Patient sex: M
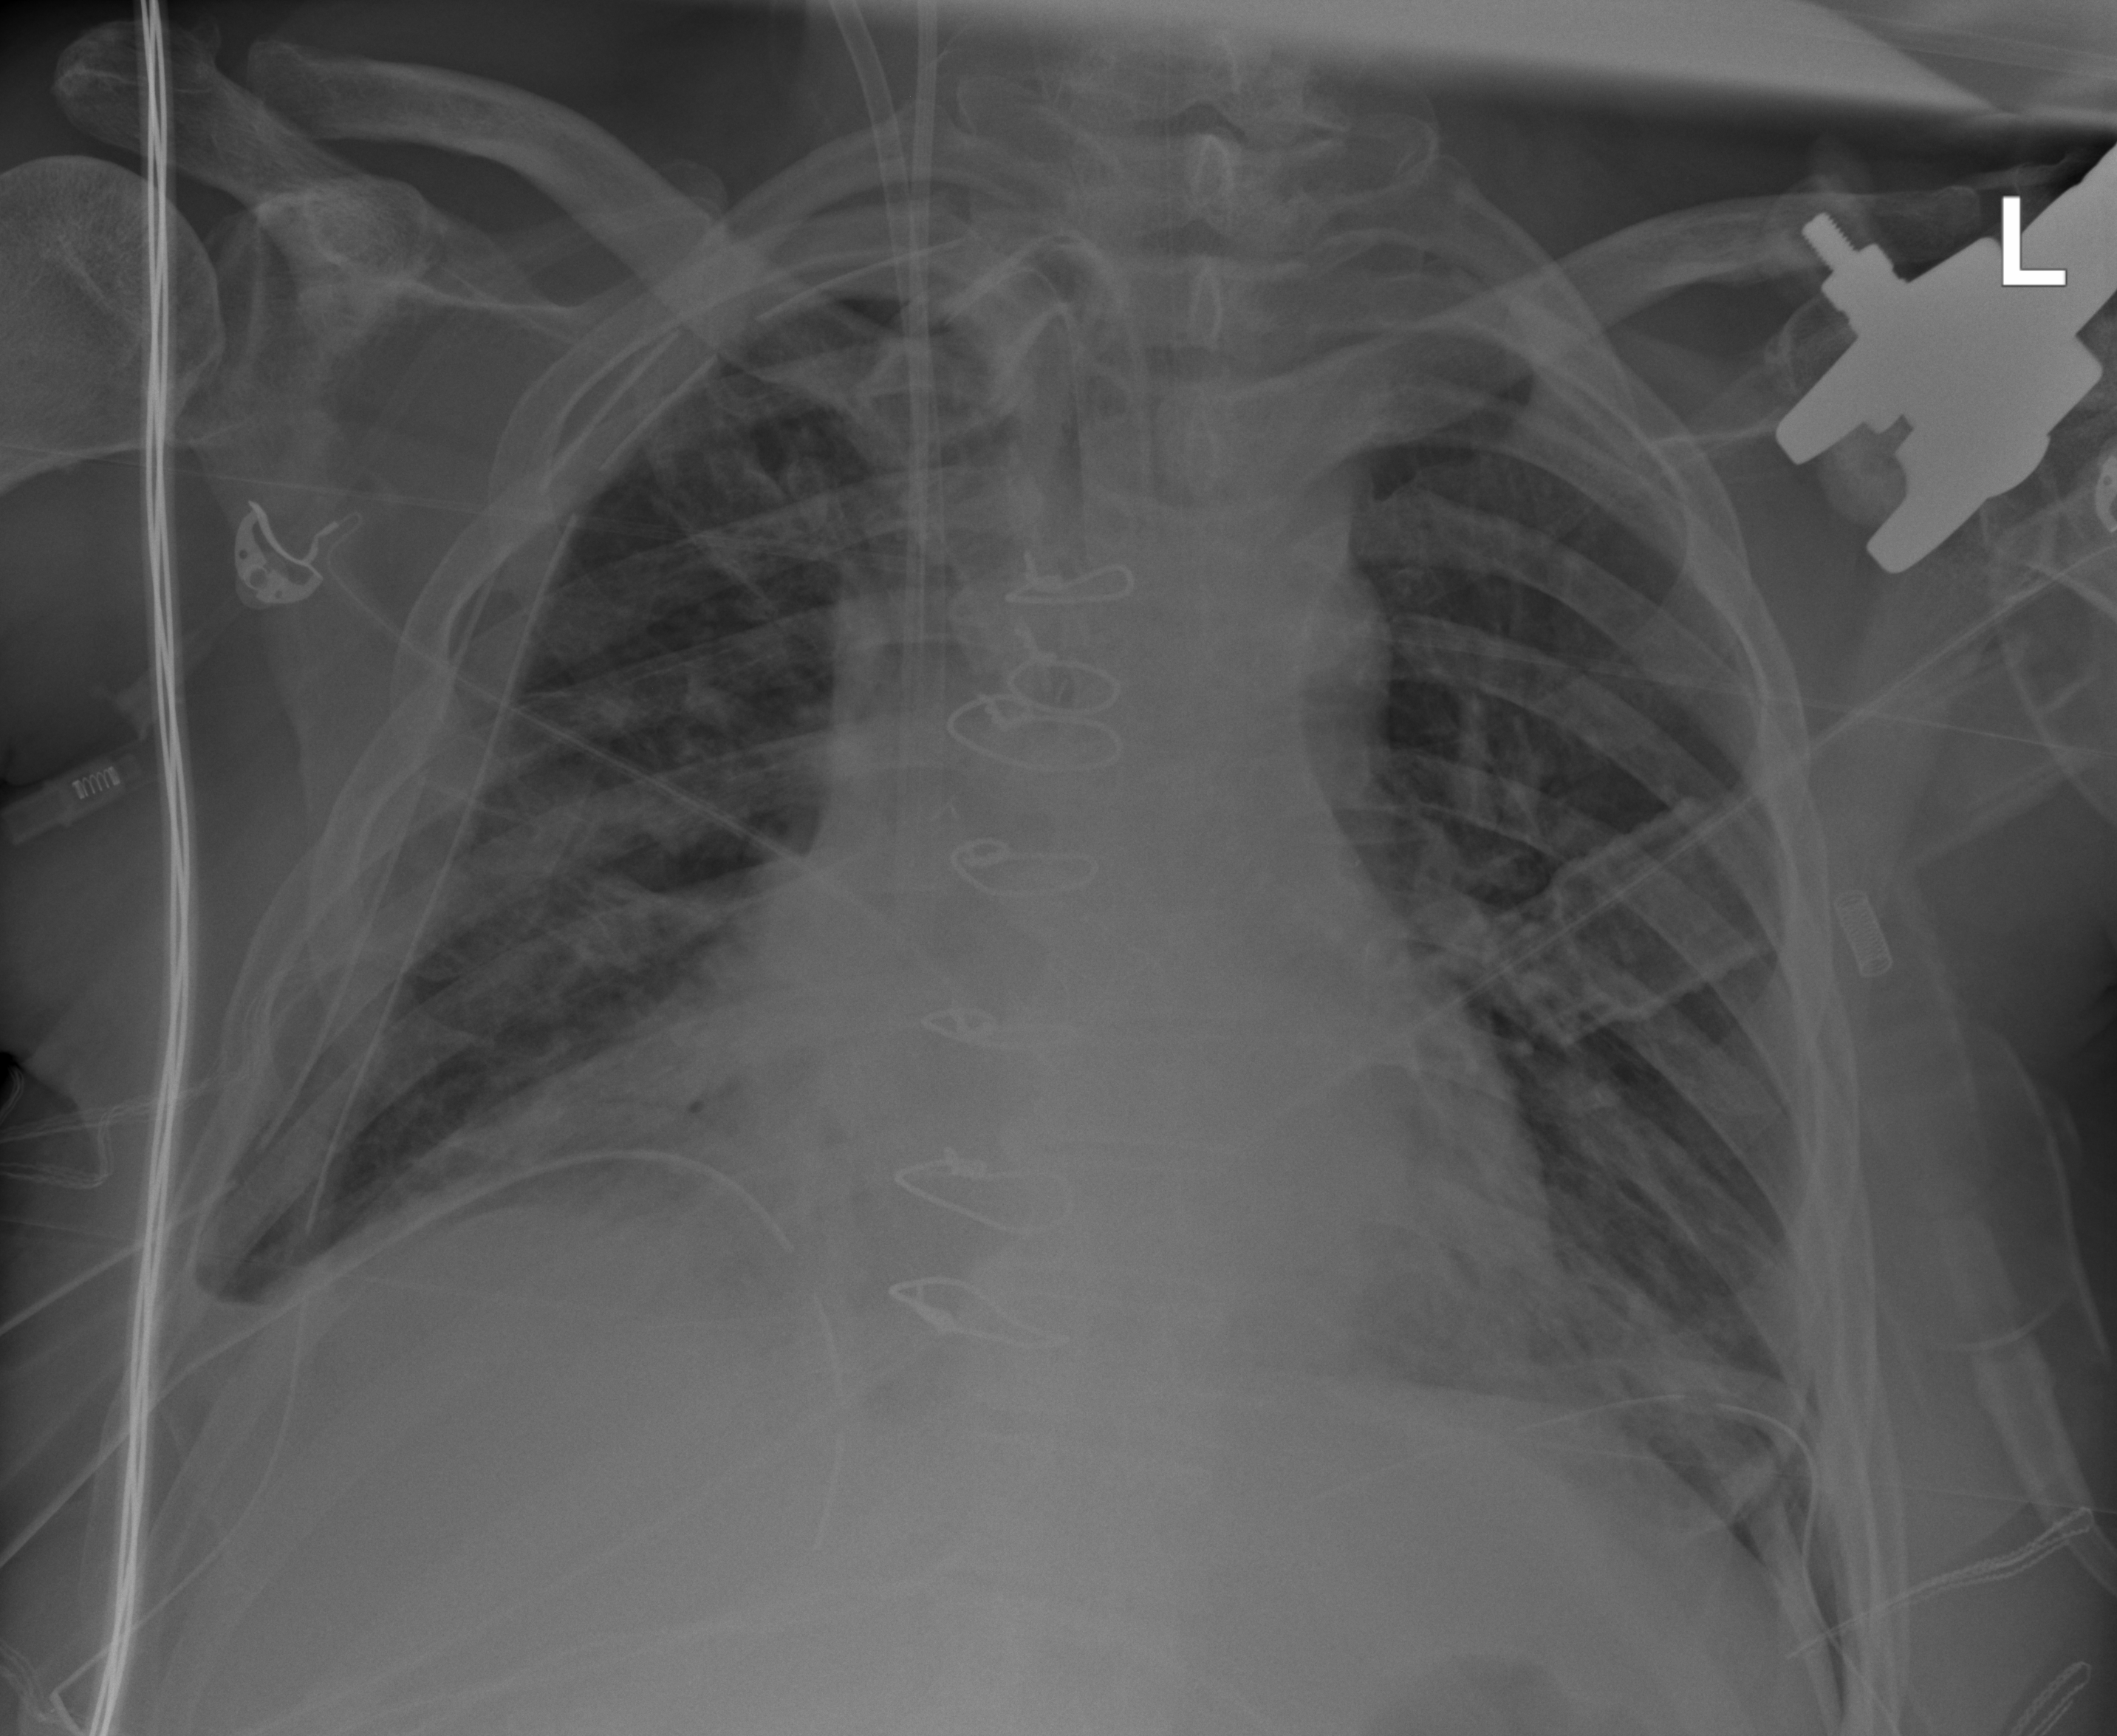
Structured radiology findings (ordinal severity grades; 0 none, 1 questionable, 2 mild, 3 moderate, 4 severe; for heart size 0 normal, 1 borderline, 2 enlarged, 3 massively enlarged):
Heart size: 2
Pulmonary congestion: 2
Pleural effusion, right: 2
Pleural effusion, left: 2
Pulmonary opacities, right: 2
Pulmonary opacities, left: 1
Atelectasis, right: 2
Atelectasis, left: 2